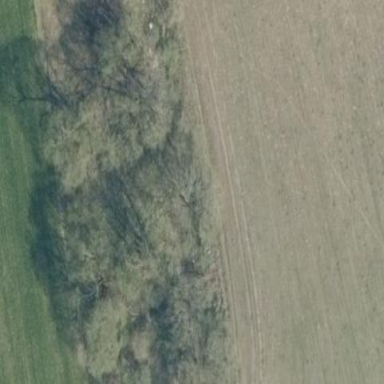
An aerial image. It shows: Woodland consisting of broadleaved trees.